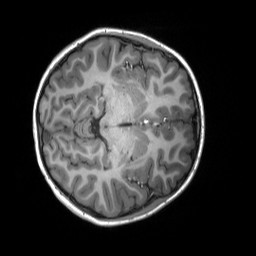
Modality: T1w
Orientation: axial
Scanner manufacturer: siemens
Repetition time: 2.3 s
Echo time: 0.00229 s